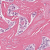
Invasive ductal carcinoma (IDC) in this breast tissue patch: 1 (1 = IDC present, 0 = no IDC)